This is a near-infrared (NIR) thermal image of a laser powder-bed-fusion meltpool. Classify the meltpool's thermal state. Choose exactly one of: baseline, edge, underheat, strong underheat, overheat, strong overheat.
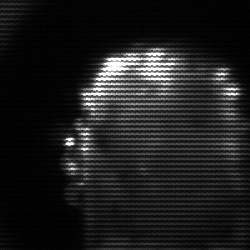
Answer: baseline